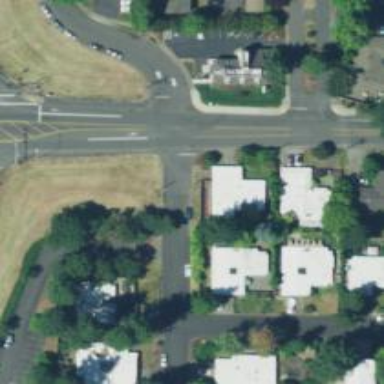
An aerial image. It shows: Residential road with asphalt surface and sidewalk on the left.